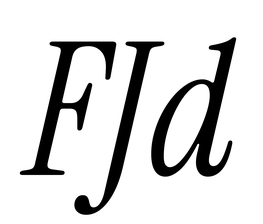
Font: InstrumentSerif-Italic